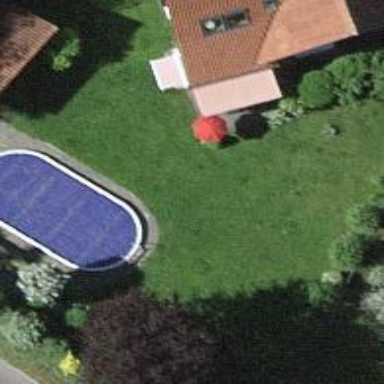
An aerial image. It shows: Swimming pool located in leisure land.